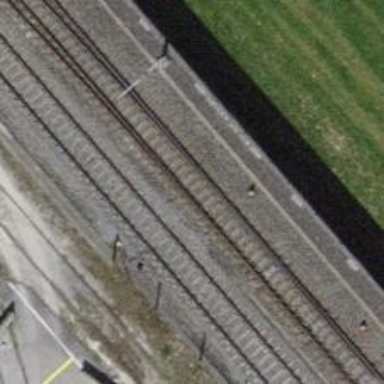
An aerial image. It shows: Railway switch.